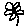
Label: flower